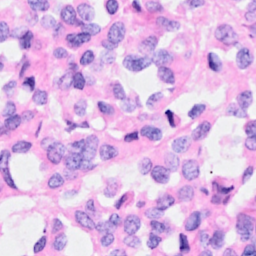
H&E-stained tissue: Breast